Field crop: maize
Growth stage: 1
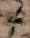
Species: atriplex